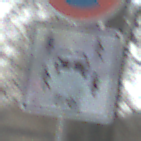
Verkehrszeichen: CarsharingfahrzeugeFrei
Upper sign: AbsolutesHalteverbot
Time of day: MorningAfternoon
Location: Outdoor (Suburban)
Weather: PartlyCloudy
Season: NotSpecified
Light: Natural